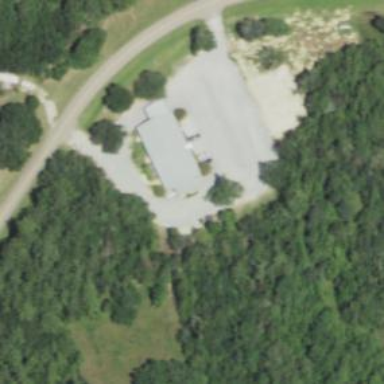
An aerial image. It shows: Driveway.